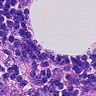
Metastatic tissue present: no